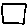
Label: square